Brain MRI, t1w sequence, axial 2D slice.
Patient: age 52, sex F, weight 75 kg, height 1.65 m
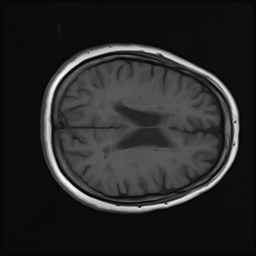